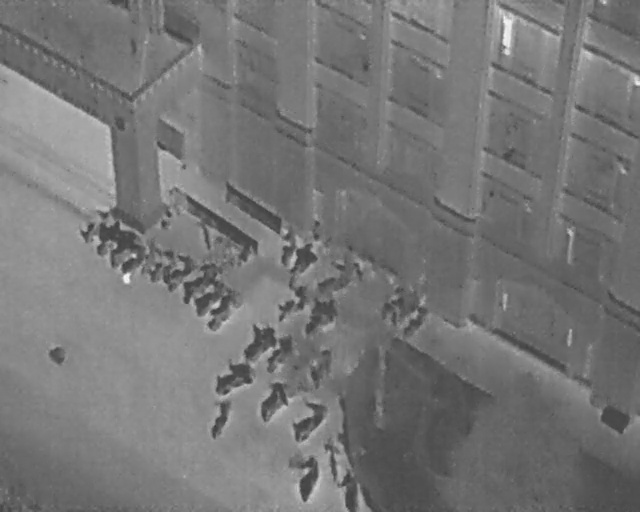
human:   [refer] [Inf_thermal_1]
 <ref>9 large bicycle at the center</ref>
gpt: <box>[[26, 52, 34, 57, 36], [29, 55, 36, 59, 39], [30, 58, 38, 62, 39], [43, 49, 51, 53, 20], [42, 57, 49, 61, 36], [46, 58, 53, 64, 36], [58, 57, 64, 62, 36], [36, 63, 43, 69, 36], [40, 66, 46, 71, 36]]</box>

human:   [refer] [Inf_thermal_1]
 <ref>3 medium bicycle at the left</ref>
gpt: <box>[[11, 41, 17, 45, 43], [20, 49, 25, 51, 17], [22, 50, 28, 53, 36]]</box>

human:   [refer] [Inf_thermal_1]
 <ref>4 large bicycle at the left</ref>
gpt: <box>[[13, 43, 20, 48, 43], [15, 46, 21, 50, 43], [17, 48, 24, 53, 41], [24, 51, 30, 55, 36]]</box>

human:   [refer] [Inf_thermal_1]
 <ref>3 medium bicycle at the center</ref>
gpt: <box>[[41, 46, 47, 50, 15], [61, 60, 68, 64, 36], [49, 52, 55, 56, 52]]</box>

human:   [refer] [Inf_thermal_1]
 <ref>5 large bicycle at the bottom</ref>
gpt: <box>[[32, 70, 39, 76, 60], [39, 75, 46, 80, 36], [44, 79, 51, 84, 41], [44, 91, 51, 95, 18], [51, 93, 58, 97, 2]]</box>

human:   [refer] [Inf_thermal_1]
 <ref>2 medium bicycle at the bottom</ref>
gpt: <box>[[31, 80, 37, 83, 21], [48, 88, 55, 91, 175]]</box>